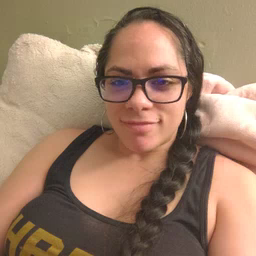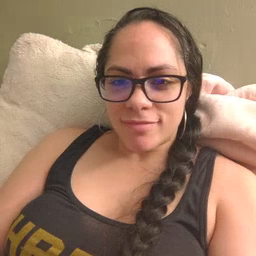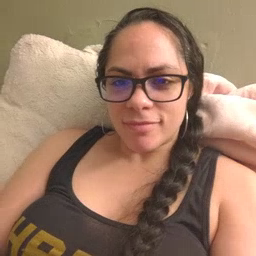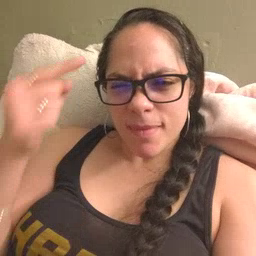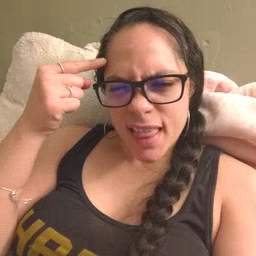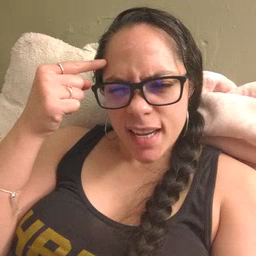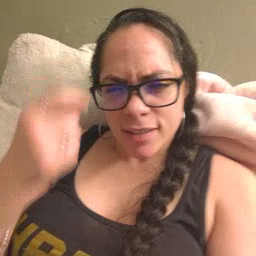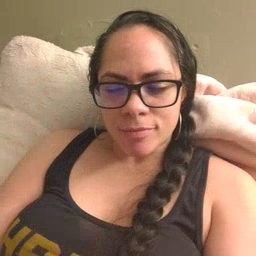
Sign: think